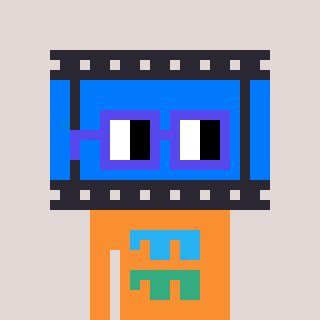
a pixel art character with square blue glasses, a film strip-shaped head and a orange-colored body on a warm background